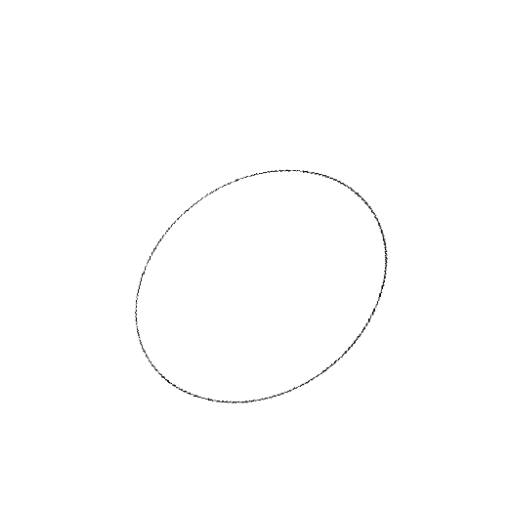
Crossing number: 0